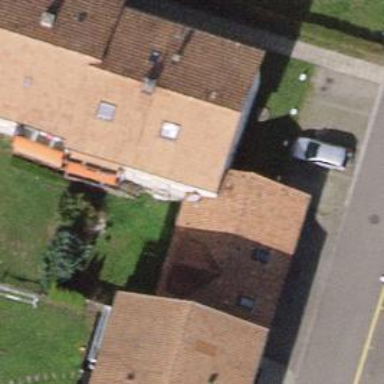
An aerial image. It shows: White garage with hipped roof made of red roof tiles.